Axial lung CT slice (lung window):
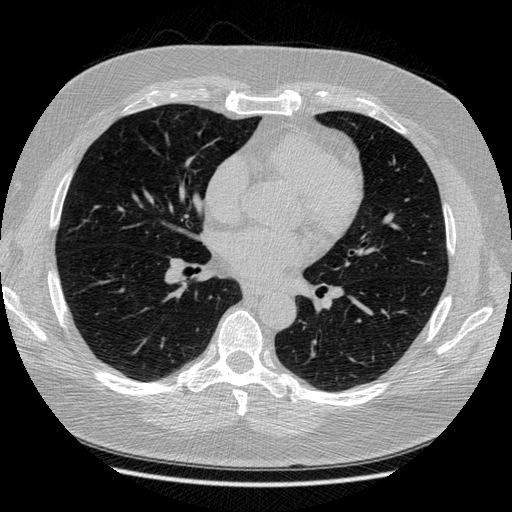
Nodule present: no